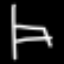
Label: chair